Interaction volume radius: 5 \u00c5
Interaction volume height: 25 \u00c5
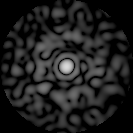
Disorder parameter: 0.8309